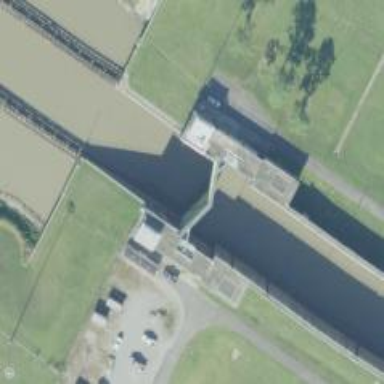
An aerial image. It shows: Lock gate on waterway.